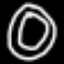
Label: donut